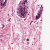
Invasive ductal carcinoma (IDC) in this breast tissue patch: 0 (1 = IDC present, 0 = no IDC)